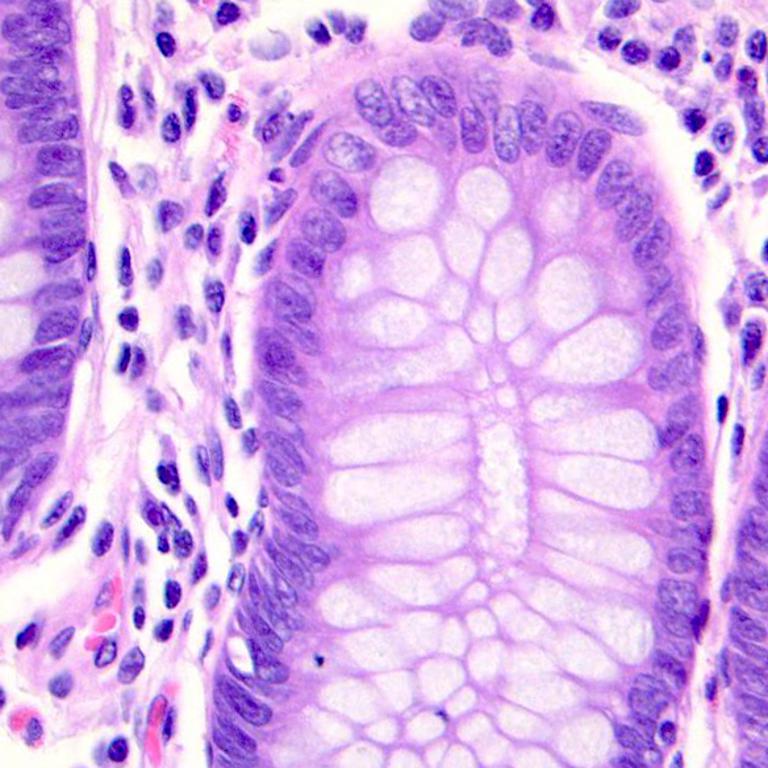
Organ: colon
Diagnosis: benign